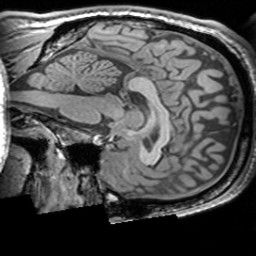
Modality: T1w
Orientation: sagittal
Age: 28
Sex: male
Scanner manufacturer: siemens
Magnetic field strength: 3 T
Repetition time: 1.63 s
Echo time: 0.00311 s